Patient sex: F
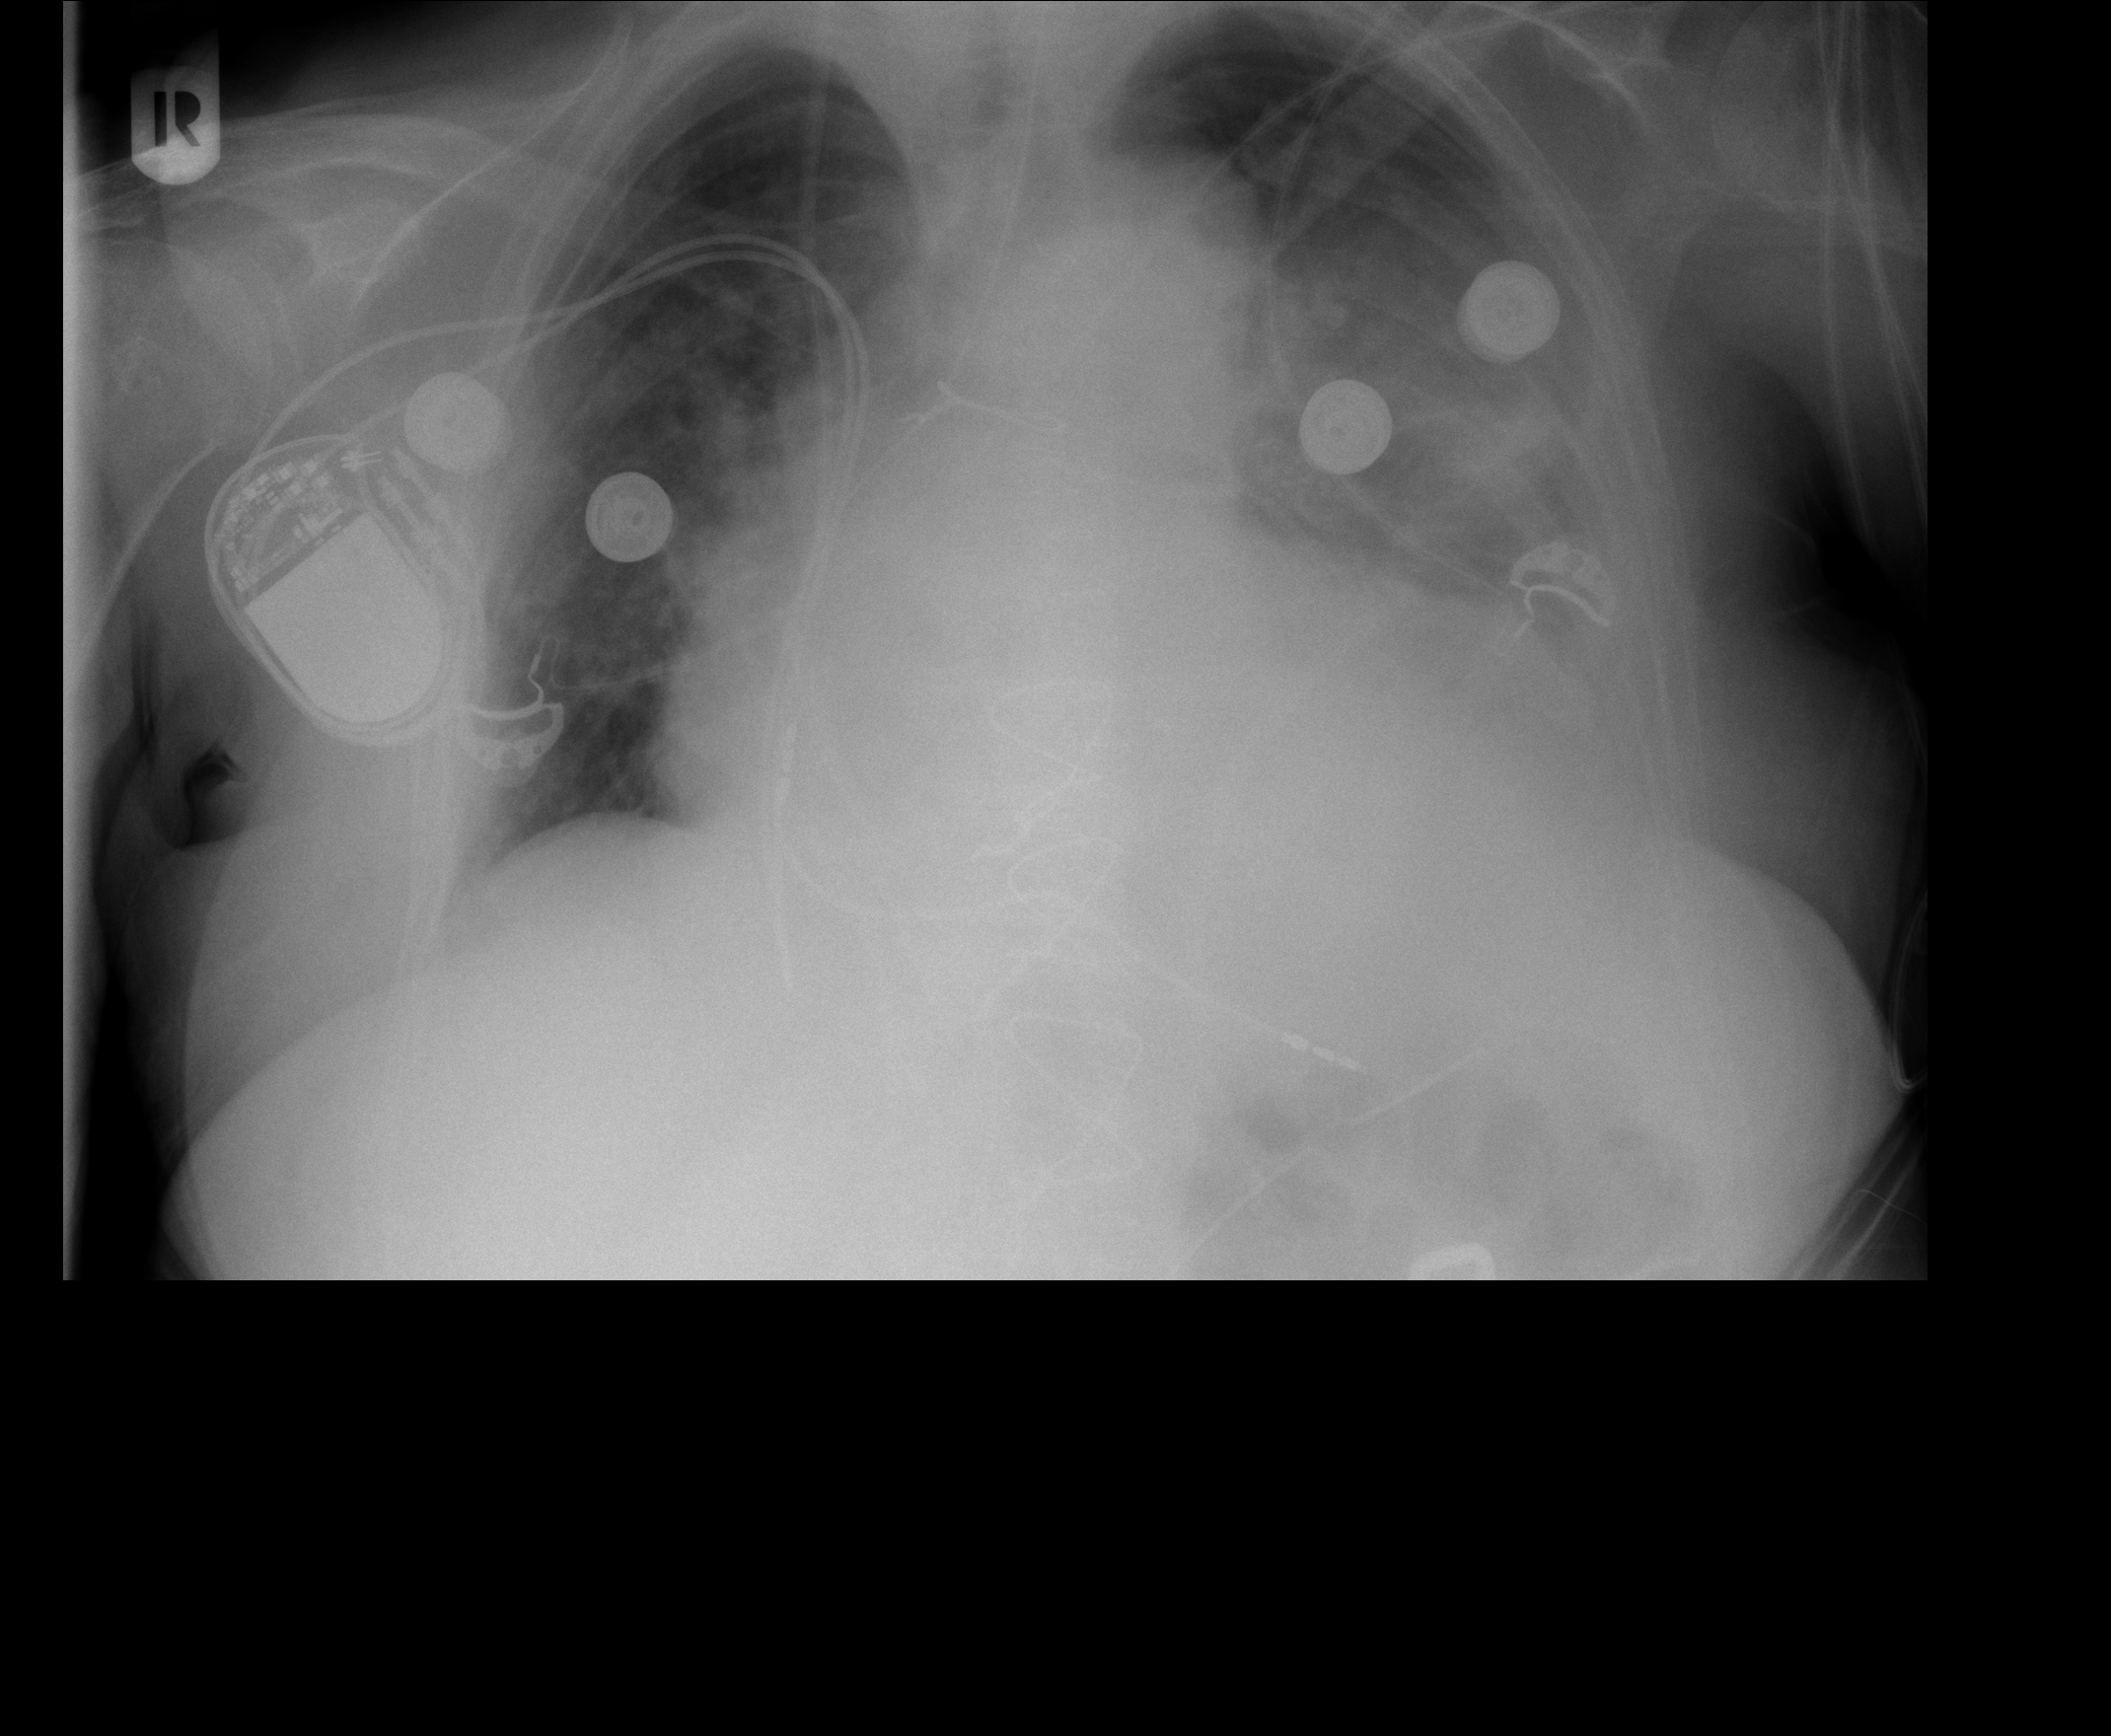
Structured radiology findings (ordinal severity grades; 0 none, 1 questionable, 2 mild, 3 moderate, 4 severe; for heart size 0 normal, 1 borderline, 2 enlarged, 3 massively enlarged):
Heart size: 3
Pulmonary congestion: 2
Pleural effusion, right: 1
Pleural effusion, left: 2
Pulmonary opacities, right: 0
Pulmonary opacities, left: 0
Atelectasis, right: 0
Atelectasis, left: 2